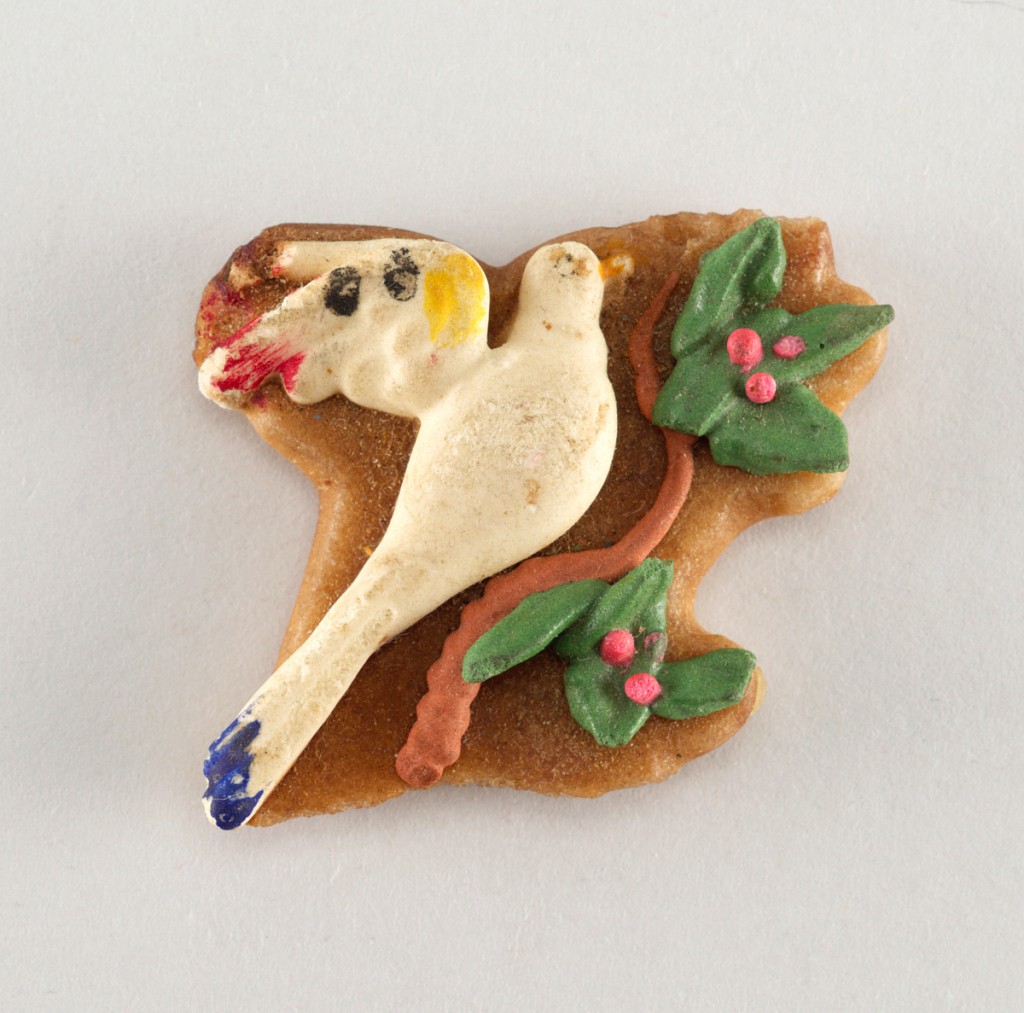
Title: Ornament, Christmas tree
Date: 1850–99
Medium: Sugar
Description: A flying dove in relief above a branch.